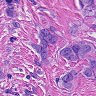
Metastatic tissue present: yes